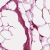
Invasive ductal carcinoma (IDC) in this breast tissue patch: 0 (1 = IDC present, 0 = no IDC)